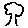
Label: tree